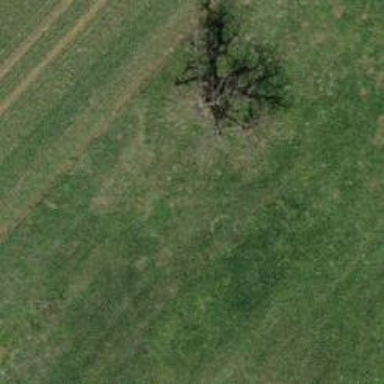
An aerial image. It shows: Agricultural area filled with broadleaved trees.